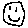
Label: smiley face